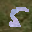
Label: 5